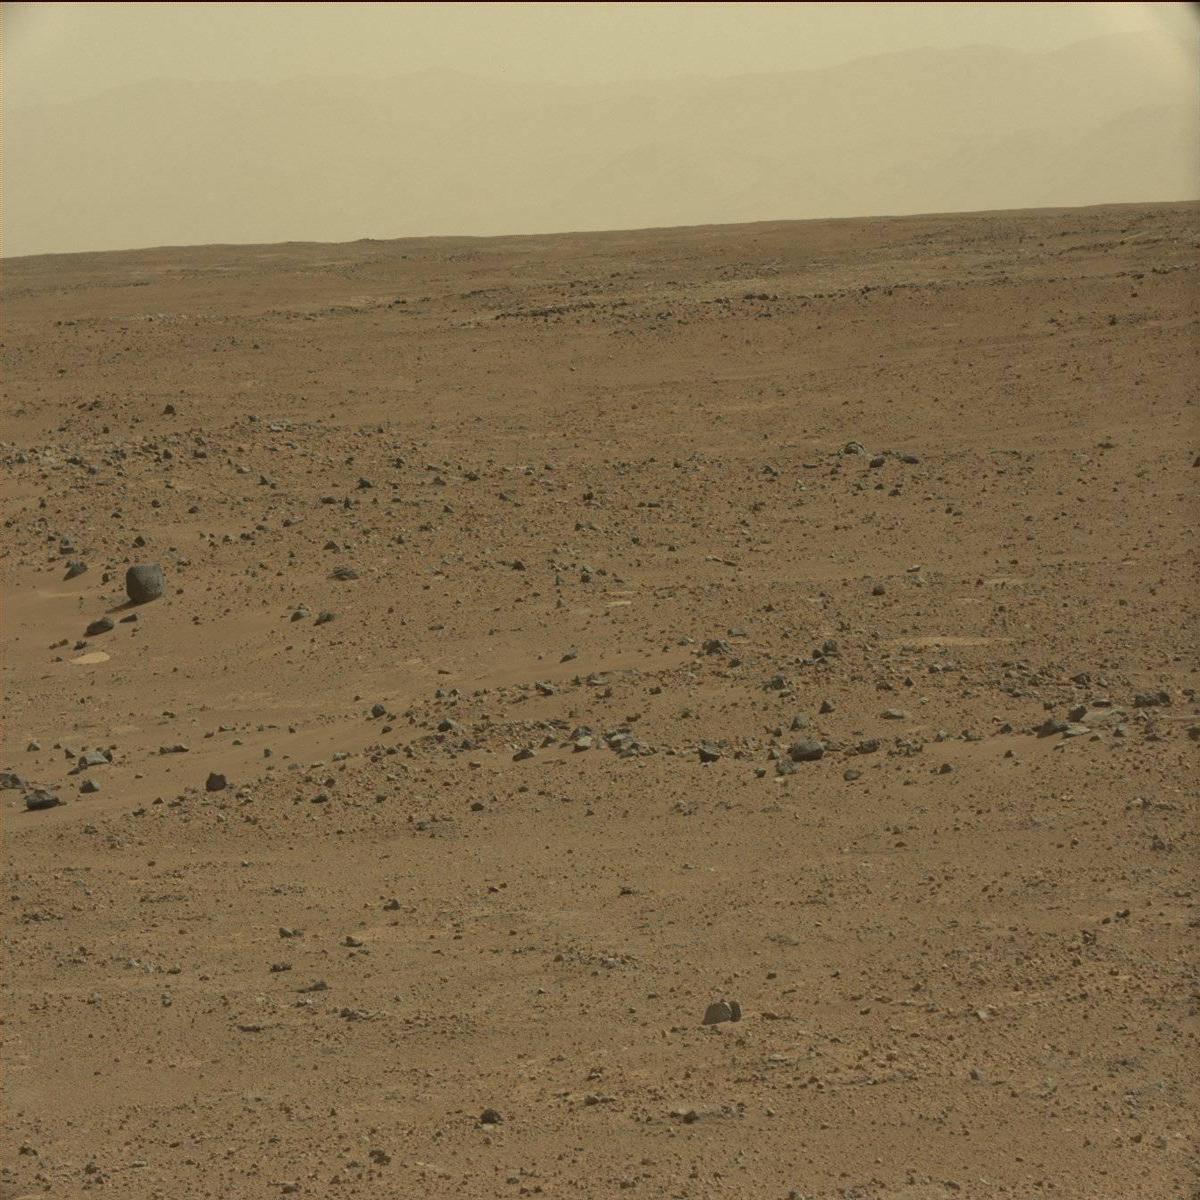
Terrain classes present: Bedrock, Ridge, Rock, Sand / Soil, Sky